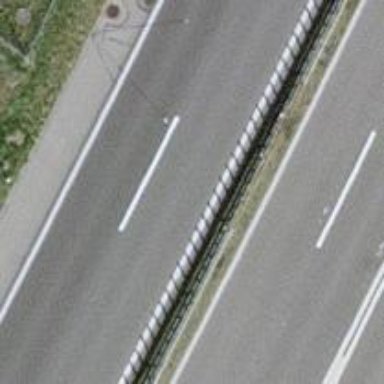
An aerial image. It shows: Asphalt motorway.